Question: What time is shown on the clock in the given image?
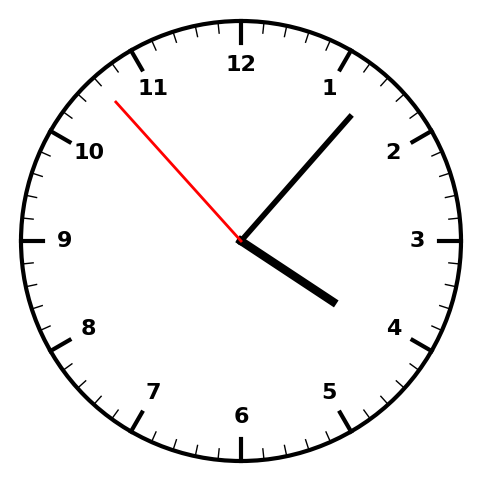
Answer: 04:06:53